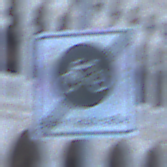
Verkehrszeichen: EndeFahrradstrasse
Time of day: Dawn
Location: Outdoor (Urban)
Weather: Clear
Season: NotSpecified
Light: Natural